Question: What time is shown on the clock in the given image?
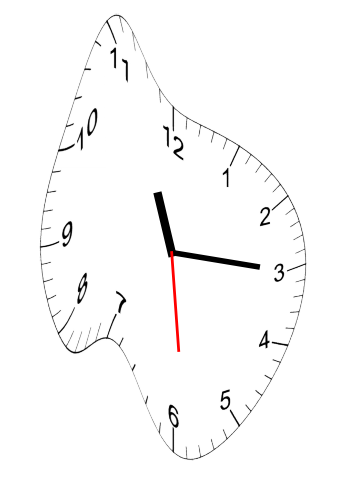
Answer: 11:15:29